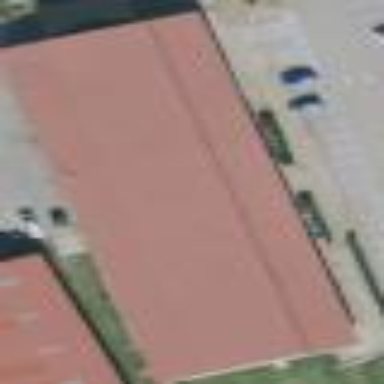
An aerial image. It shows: Commercial building.